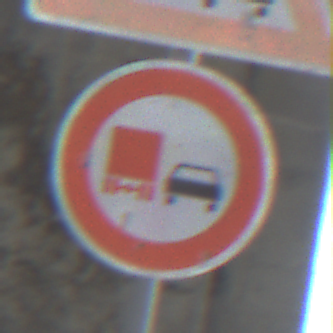
Verkehrszeichen: UeberholverbotKraftfahrzeuge
Zusatzzeichen oben: Stau
Umgebung: Outdoor, Suburban
Tageszeit: Midday
Wetter: Overcast
Licht: Natural
Jahreszeit: NotSpecified
Kontrast: LowContrast